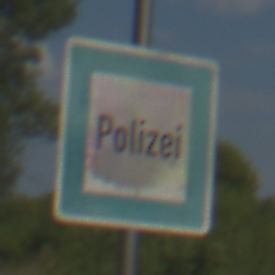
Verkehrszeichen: Polizei
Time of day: MorningAfternoon
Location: Outdoor (Nature)
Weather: PartlyCloudy
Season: NotSpecified
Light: Natural